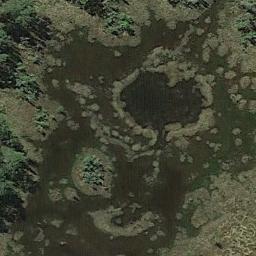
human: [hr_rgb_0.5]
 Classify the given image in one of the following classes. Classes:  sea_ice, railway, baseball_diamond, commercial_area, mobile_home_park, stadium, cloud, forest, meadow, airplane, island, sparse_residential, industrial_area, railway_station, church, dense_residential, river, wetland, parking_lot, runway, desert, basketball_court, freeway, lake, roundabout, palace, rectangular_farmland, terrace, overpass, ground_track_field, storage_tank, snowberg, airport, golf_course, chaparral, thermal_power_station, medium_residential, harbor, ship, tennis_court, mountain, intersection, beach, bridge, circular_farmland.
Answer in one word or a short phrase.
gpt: wetland